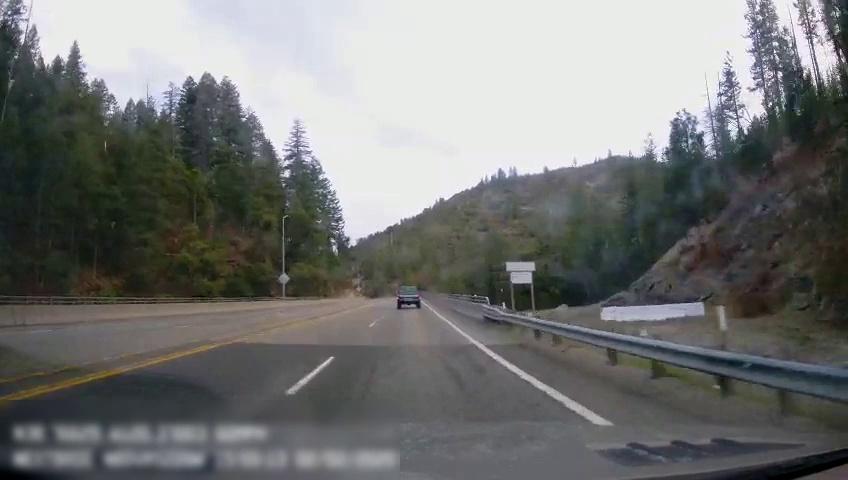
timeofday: Day
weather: Sunny
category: Drivable Space
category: Vehicles | Truck
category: Lanes | Current Lane
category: Lanes | Current Lane
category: Lanes | Alternate Lane
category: Lanes | Alternate Lane
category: Lanes | Alternate Lane
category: Lanes | Alternate Lane